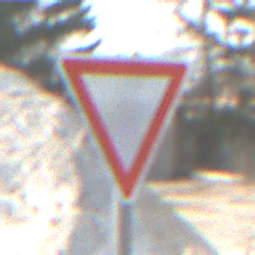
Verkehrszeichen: VorfahrtGewaehren
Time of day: Midday
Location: Outdoor (Suburban)
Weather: PartlyCloudy
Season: NotSpecified
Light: Natural